Aerial crown-view tile of a tropical tree (Barro Colorado Island, Panama), acquired 20240611:
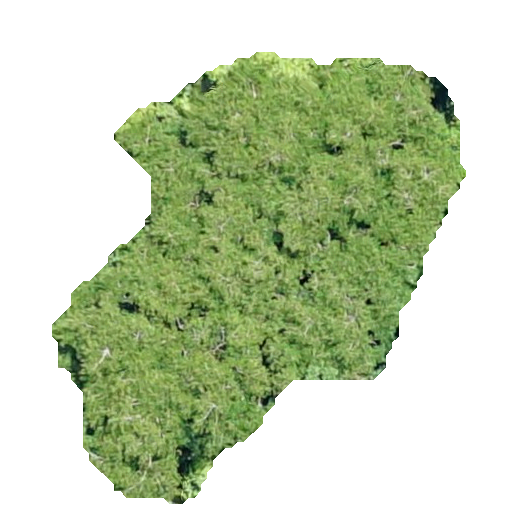
Species: Hymenaea courbaril
GBIF accepted scientific name: Hymenaea courbaril
Crown area: 181.706 m²